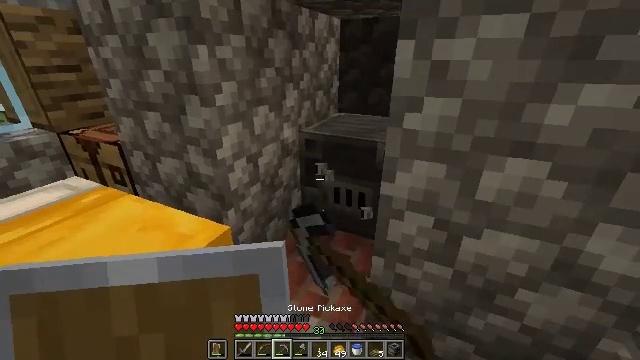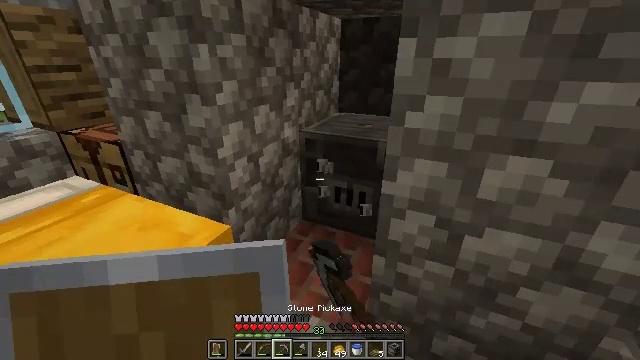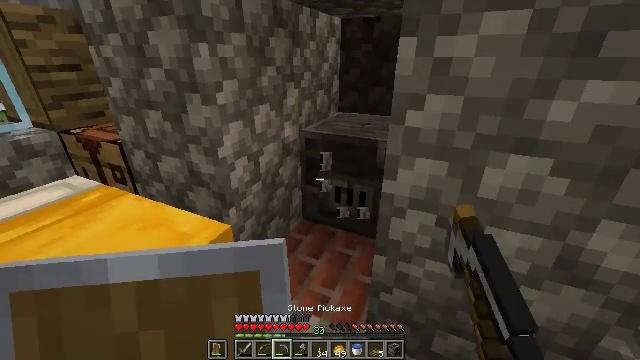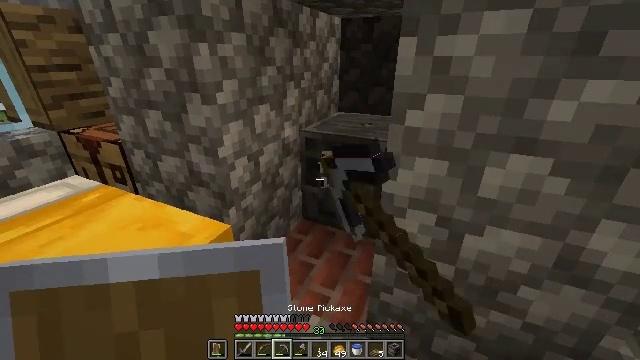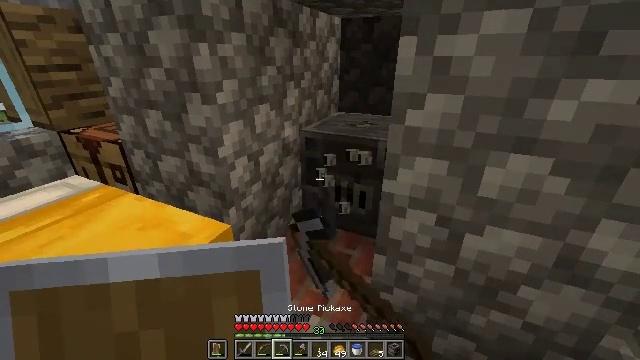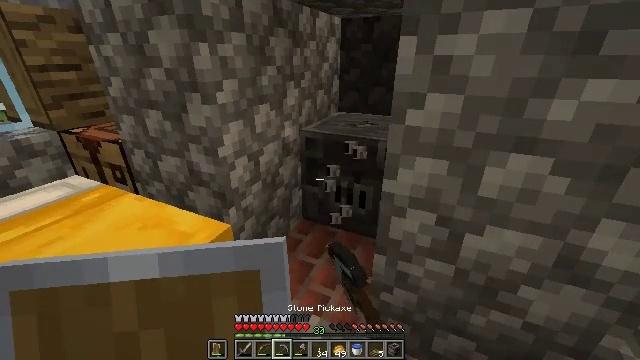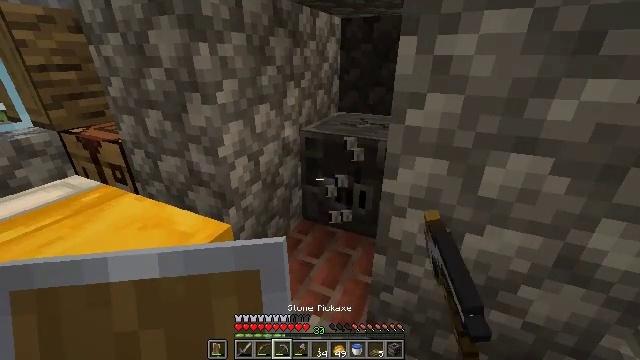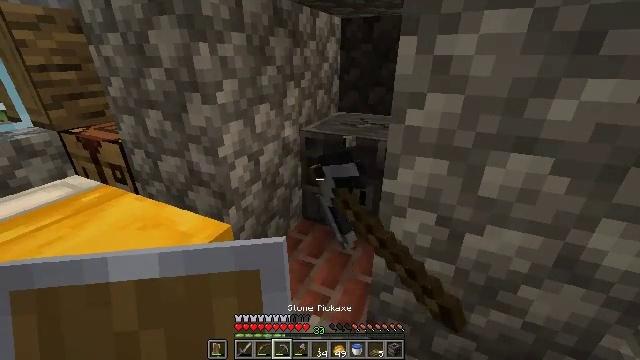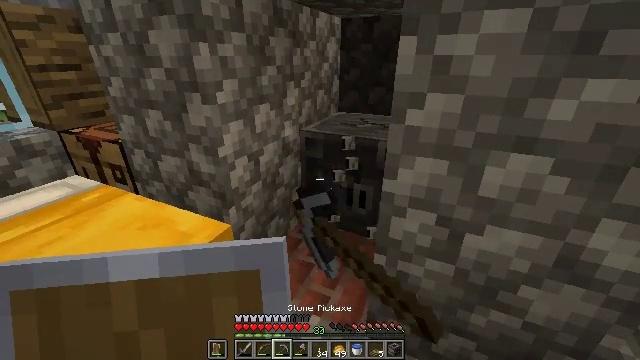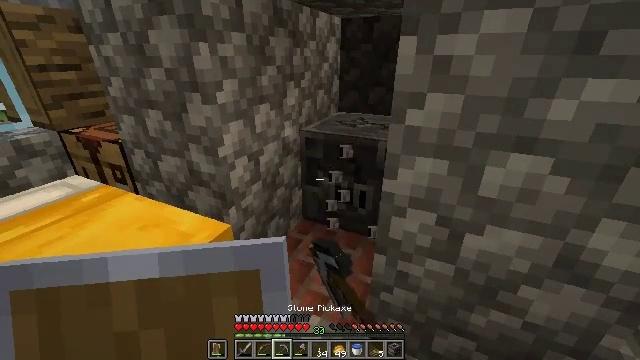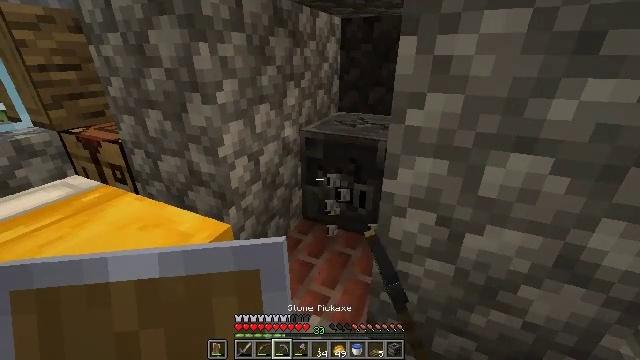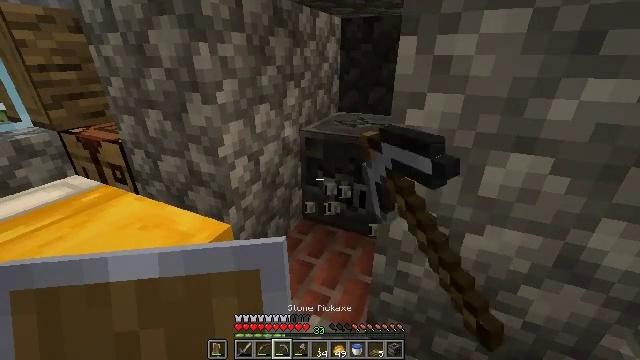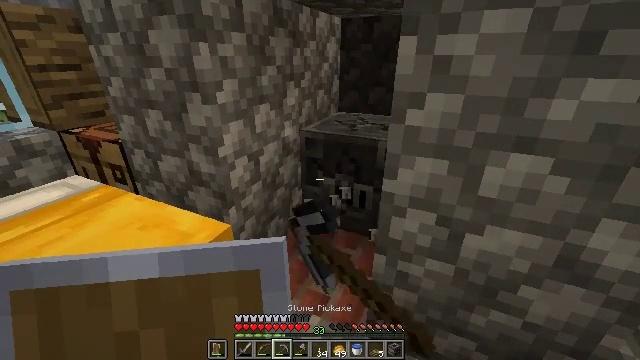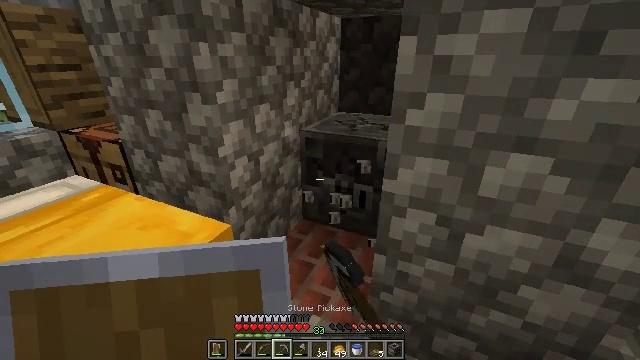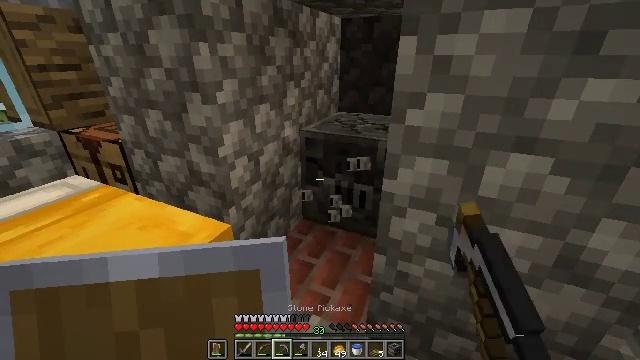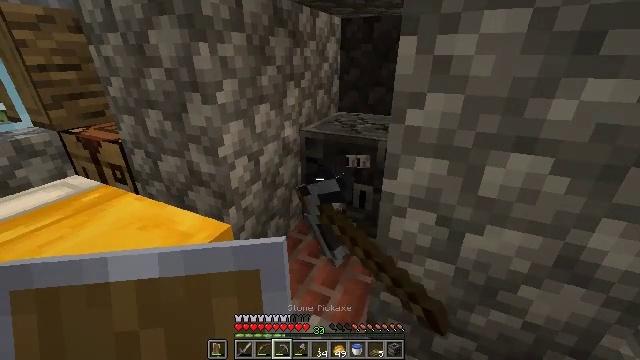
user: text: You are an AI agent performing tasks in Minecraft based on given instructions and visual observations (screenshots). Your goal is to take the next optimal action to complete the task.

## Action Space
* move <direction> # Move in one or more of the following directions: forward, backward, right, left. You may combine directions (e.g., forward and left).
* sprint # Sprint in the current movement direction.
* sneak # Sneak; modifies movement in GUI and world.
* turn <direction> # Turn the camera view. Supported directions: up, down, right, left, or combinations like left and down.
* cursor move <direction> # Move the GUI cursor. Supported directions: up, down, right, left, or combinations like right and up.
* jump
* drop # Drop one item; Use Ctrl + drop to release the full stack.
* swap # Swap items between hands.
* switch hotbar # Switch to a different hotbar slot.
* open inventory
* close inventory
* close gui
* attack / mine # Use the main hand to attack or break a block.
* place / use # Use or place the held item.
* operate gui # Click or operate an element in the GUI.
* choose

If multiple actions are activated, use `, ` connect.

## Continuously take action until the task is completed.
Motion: motion action
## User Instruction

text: Gather the blast furnace into your inventory.
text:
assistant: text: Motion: attack / mine
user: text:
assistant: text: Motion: attack / mine
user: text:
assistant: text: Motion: attack / mine
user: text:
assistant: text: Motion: attack / mine
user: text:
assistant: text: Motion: attack / mine
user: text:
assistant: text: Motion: attack / mine
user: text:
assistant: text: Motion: attack / mine
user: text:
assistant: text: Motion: attack / mine
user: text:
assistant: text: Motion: attack / mine
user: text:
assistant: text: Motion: attack / mine
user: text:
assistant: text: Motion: attack / mine
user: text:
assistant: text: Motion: attack / mine
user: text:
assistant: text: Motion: attack / mine
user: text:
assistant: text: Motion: attack / mine
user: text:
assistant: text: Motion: attack / mine
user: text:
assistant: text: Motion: attack / mine
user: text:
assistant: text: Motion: attack / mine
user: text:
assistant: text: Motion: attack / mine
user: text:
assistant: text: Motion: attack / mine
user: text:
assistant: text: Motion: attack / mine
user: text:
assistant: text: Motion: attack / mine
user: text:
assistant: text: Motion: attack / mine
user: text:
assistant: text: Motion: attack / mine
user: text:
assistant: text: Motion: attack / mine
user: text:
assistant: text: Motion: attack / mine
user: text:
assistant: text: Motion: attack / mine
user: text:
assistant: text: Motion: attack / mine
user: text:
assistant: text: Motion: attack / mine
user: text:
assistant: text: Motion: attack / mine
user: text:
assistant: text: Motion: attack / mine